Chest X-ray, PA view. Patient: 19 years old, sex M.
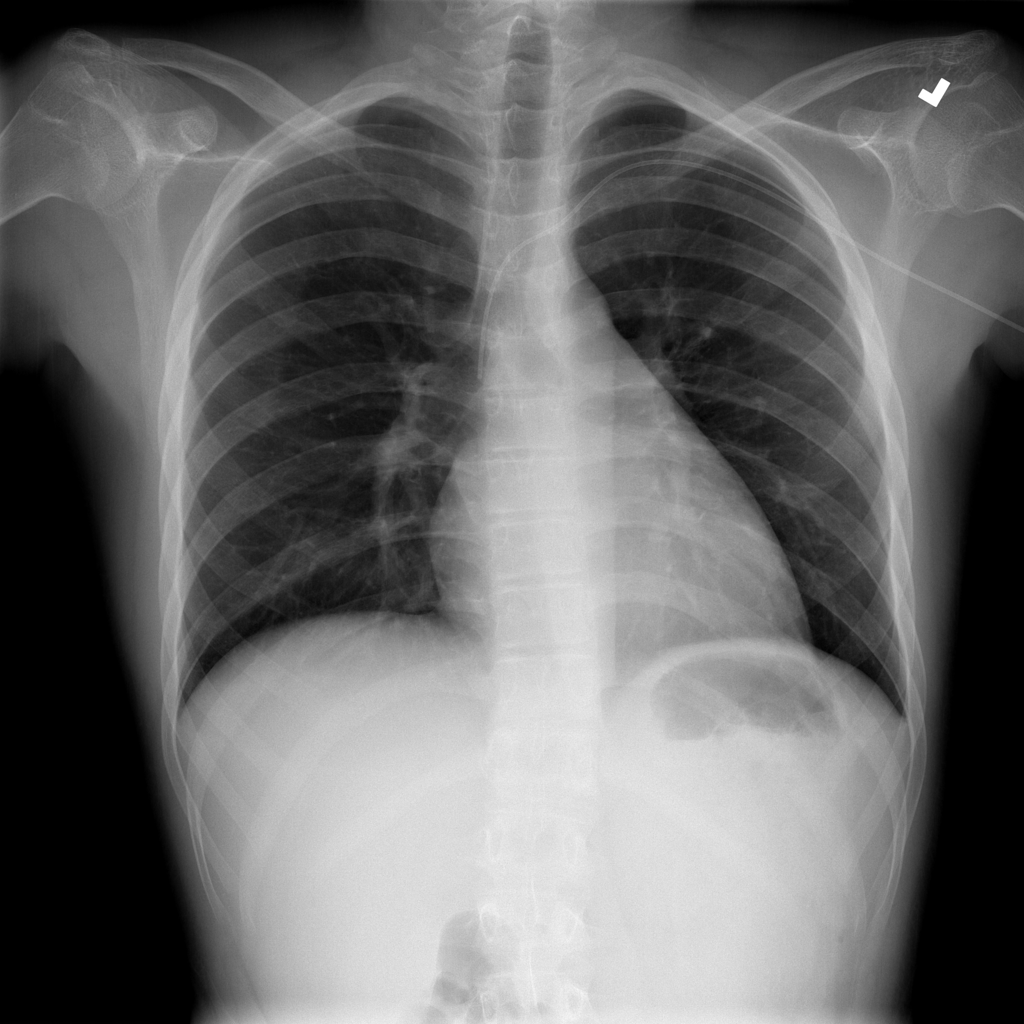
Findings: No Finding